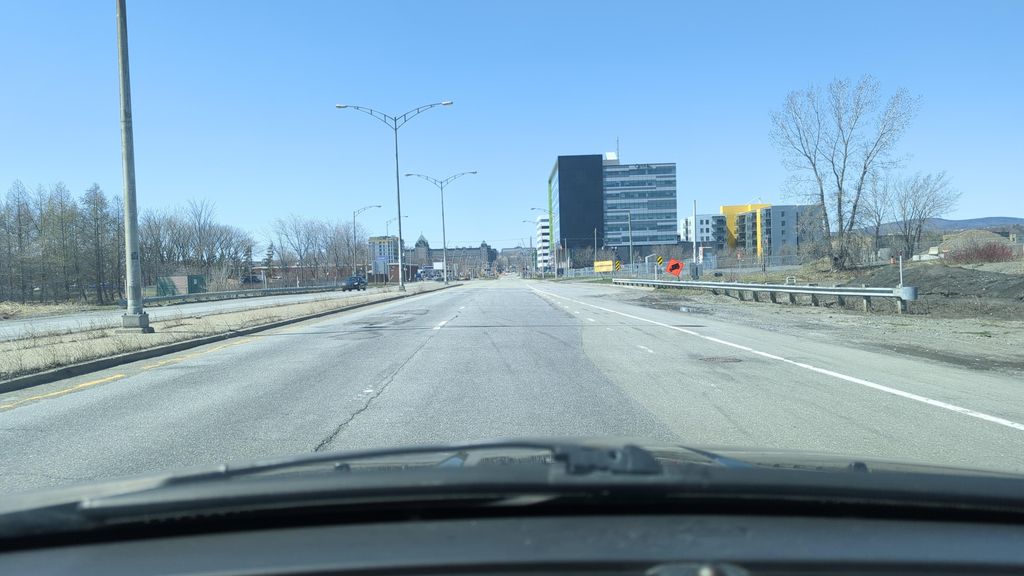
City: quebec_city